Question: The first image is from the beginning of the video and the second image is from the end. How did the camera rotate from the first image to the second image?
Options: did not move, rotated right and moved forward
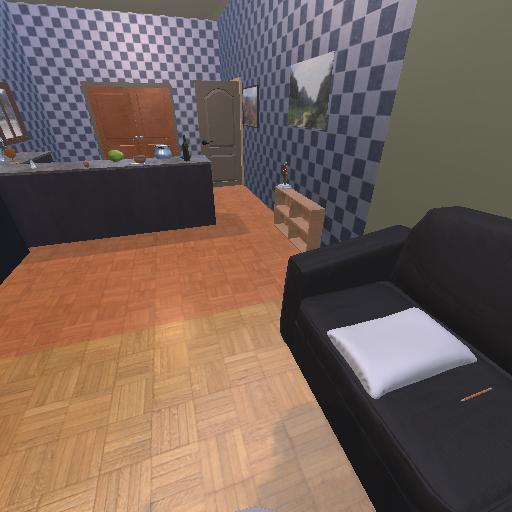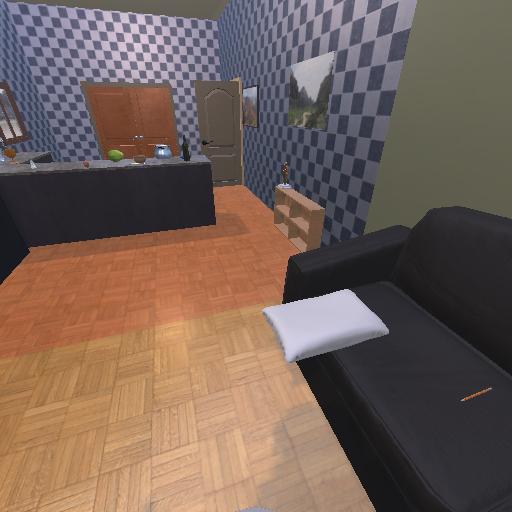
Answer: did not move